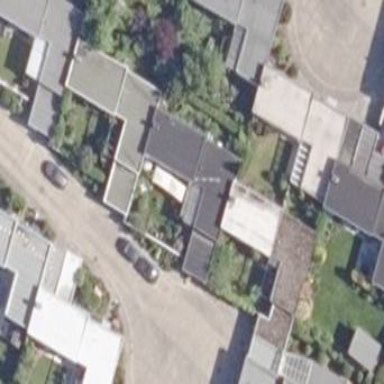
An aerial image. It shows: Flat-roofed house.